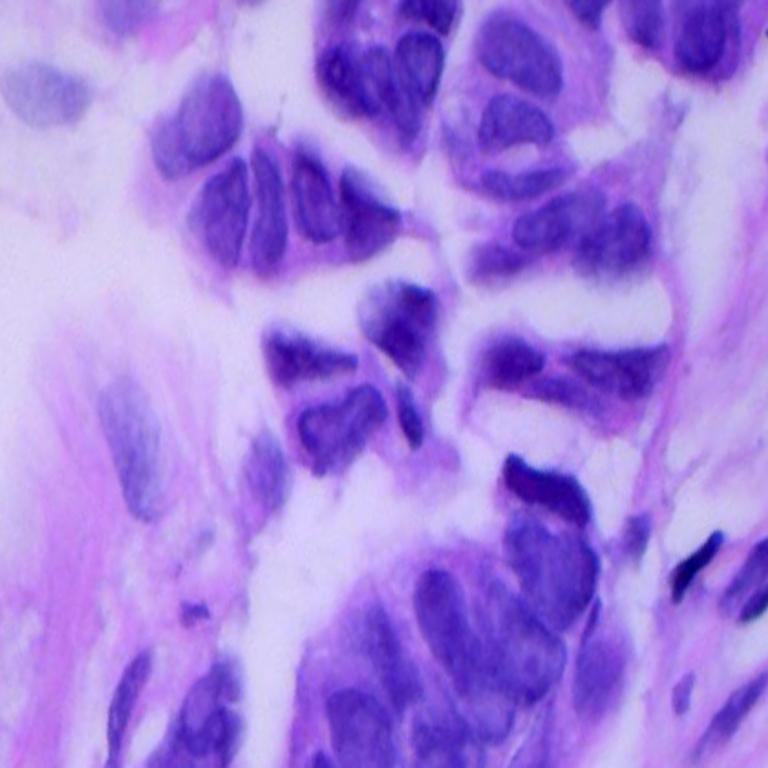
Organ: lung
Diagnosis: adenocarcinomas